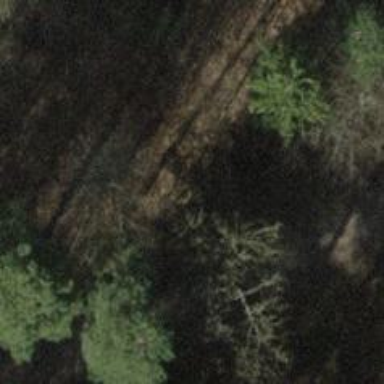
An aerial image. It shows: Brown bench.